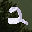
Label: 2